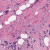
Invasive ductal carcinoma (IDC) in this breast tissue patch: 1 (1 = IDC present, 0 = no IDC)